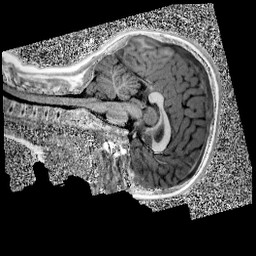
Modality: UNIT1
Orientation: sagittal
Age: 10
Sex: female
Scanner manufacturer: siemens
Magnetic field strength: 3 T
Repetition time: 4 s
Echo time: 0.00299 s